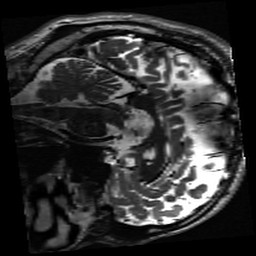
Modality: inplaneT2
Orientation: sagittal